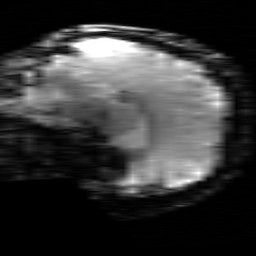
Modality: T2starw
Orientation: sagittal
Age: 20
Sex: female
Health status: healthy
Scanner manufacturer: siemens
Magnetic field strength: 3 T
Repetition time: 0.7 s
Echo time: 0.02 s